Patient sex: F
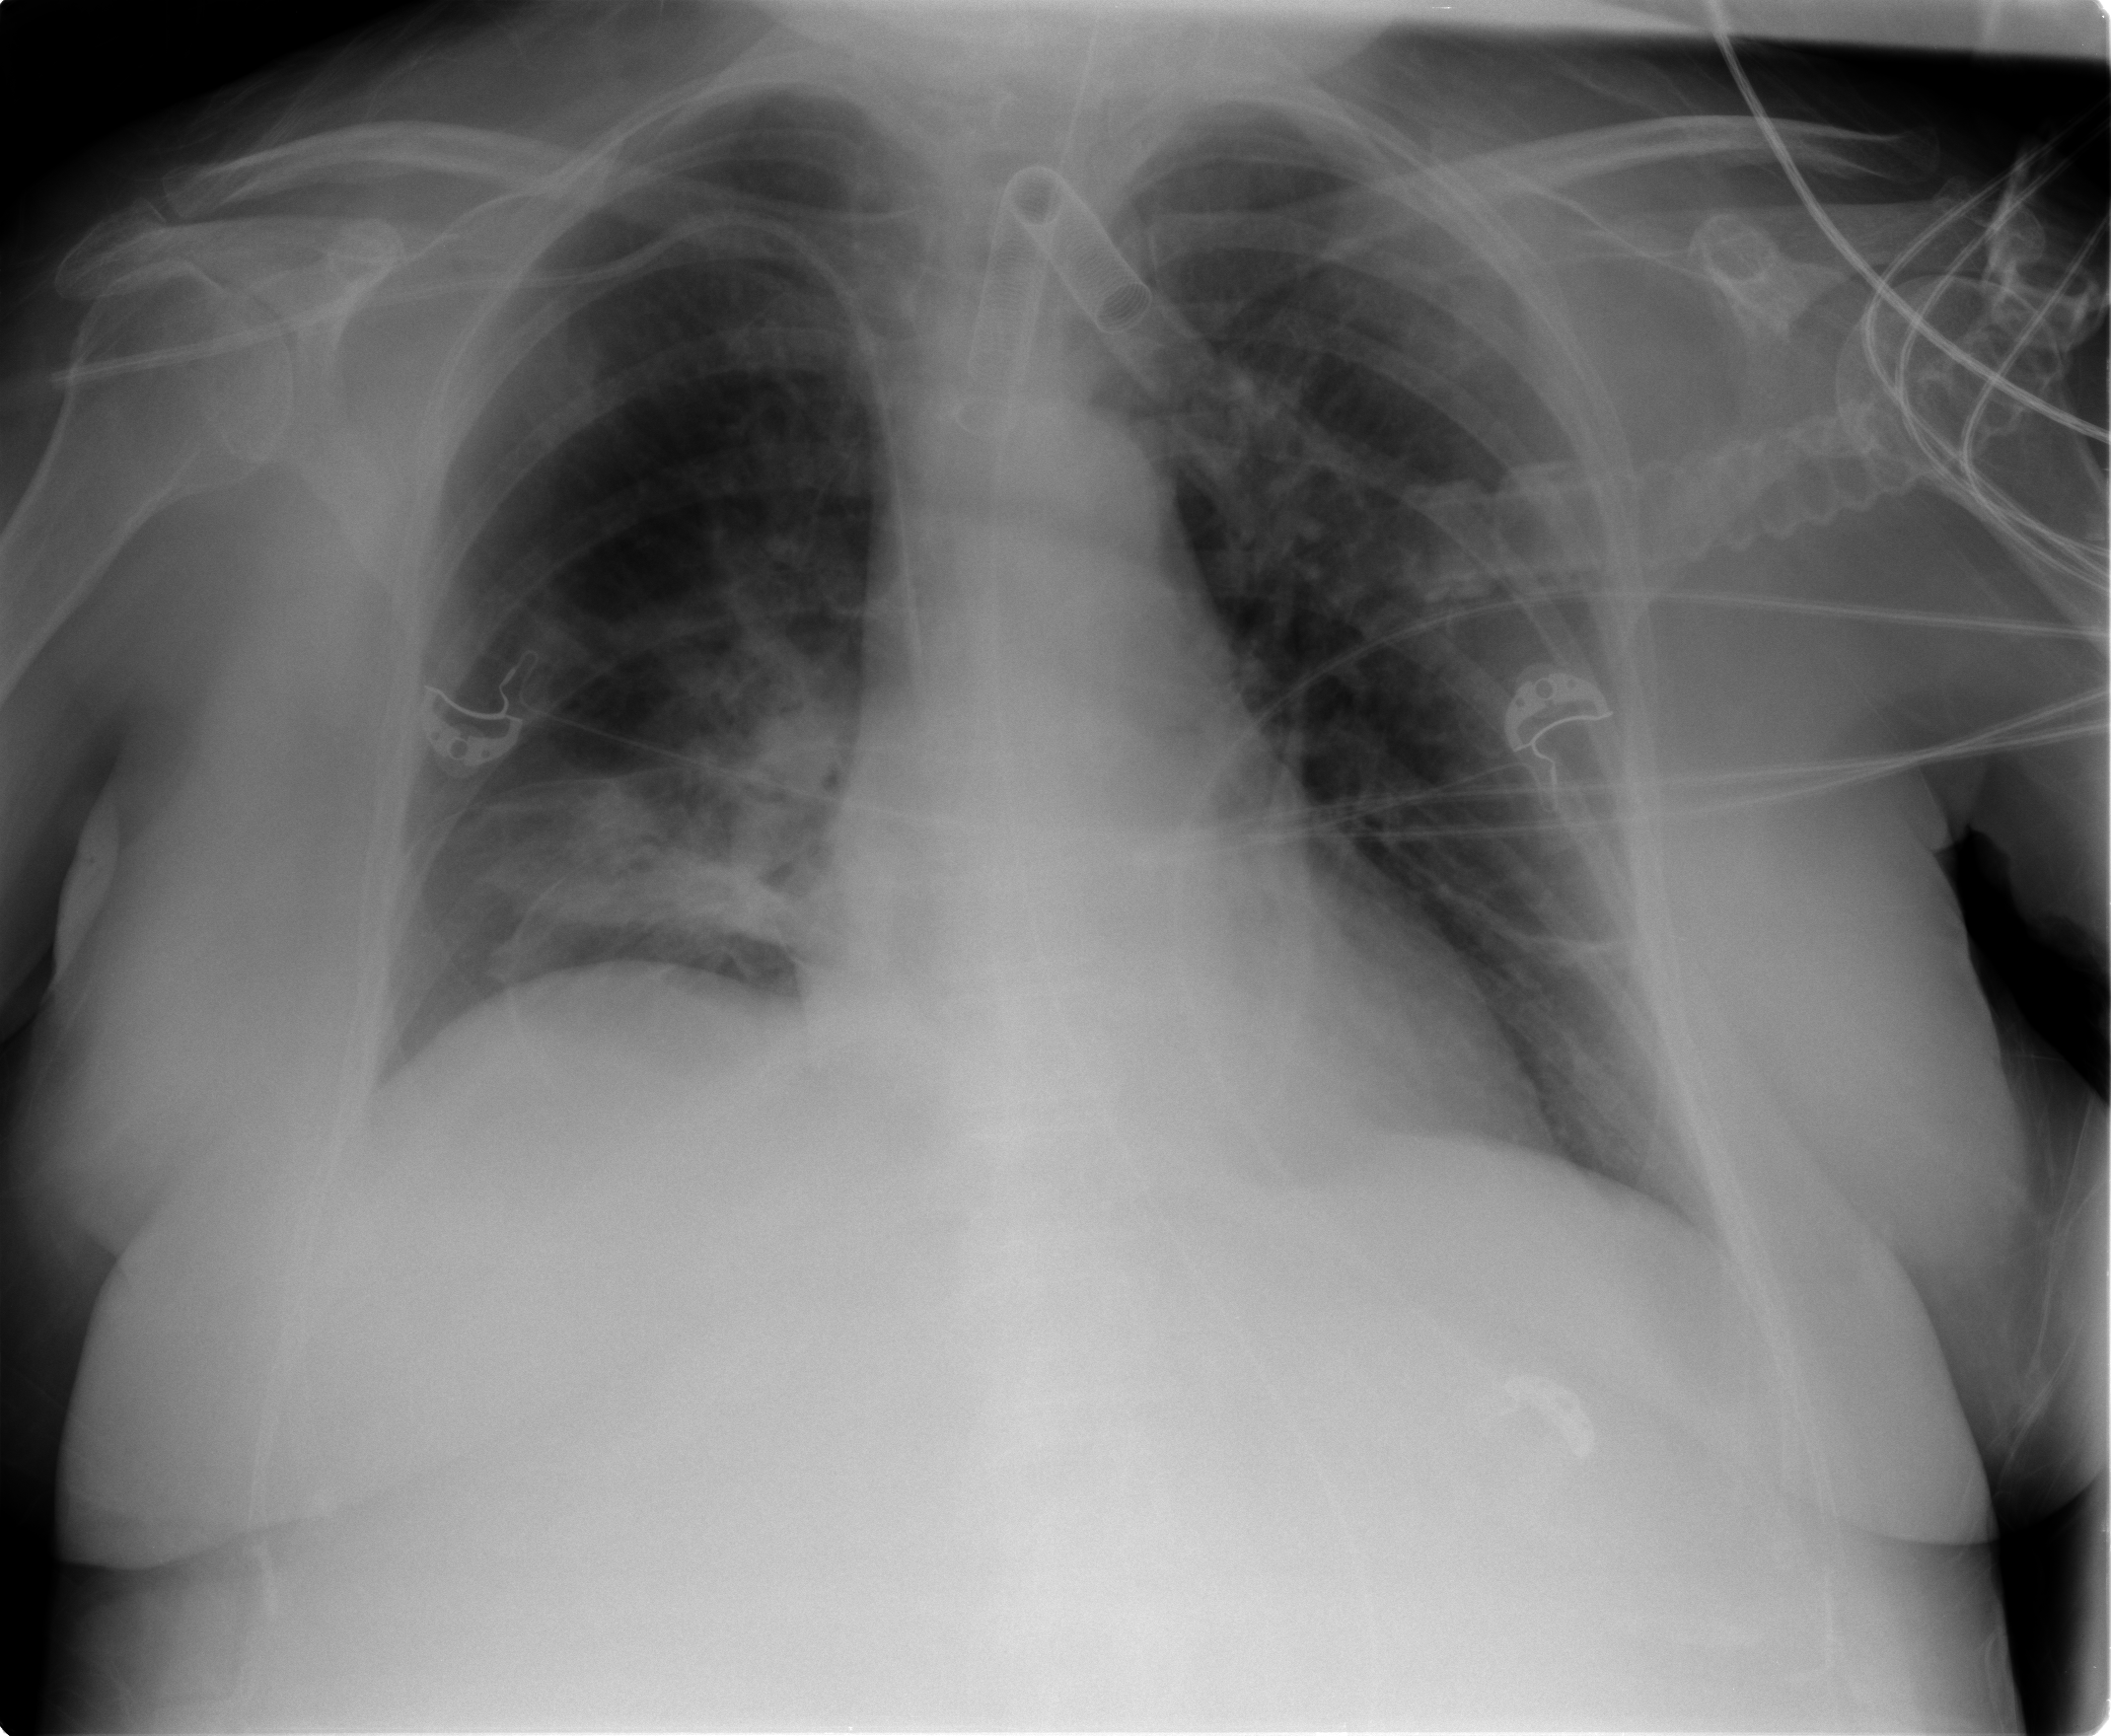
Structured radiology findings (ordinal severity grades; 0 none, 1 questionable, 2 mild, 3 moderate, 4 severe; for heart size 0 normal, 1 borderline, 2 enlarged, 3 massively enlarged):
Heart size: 1
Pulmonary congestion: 2
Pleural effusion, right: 2
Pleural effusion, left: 0
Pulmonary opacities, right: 2
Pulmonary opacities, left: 0
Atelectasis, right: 2
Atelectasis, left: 1